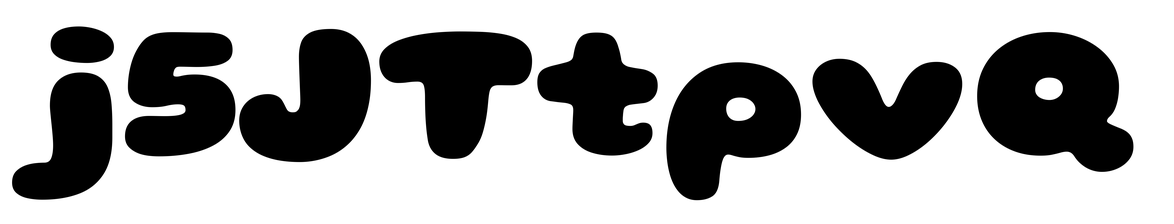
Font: Gluten_Black